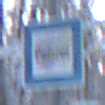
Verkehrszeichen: Polizei
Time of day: MorningAfternoon
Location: Outdoor (Nature)
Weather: Clear
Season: Winter
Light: Natural